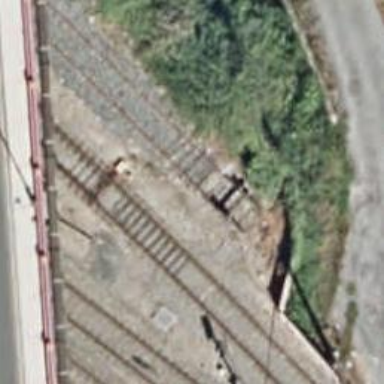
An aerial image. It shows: Railway buffer stop.